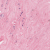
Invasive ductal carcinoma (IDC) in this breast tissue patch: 0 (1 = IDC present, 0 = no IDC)